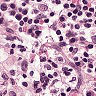
Metastatic tissue present: no